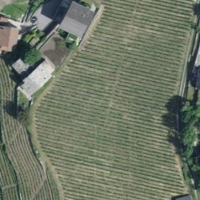
EUNIS habitat code: 40
Species observed at this site:
Erodium cicutarium
Clematis vitalba
Convolvulus arvensis